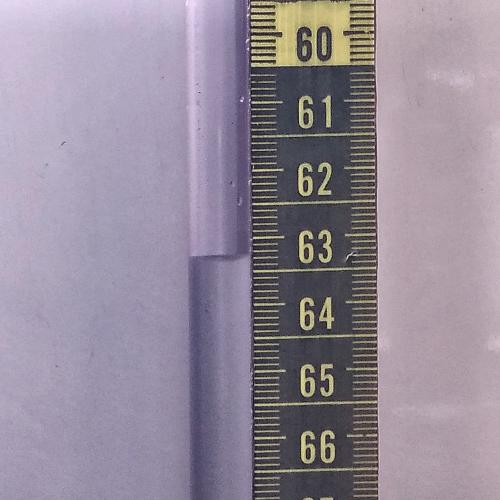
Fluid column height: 63.3 cm